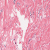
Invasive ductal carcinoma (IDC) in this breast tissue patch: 1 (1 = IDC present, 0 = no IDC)